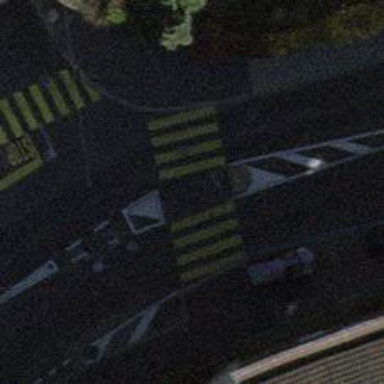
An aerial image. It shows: Zebra crossing with crossing island.